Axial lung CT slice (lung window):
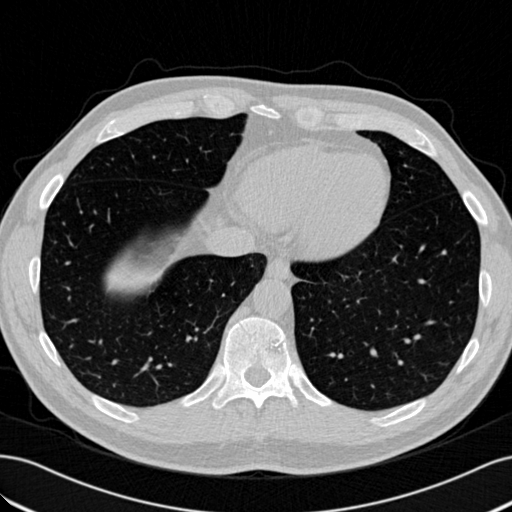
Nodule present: no